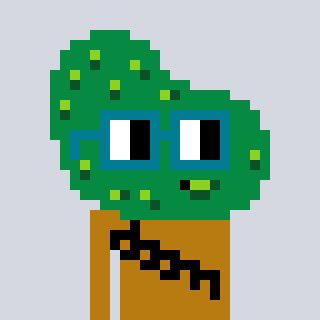
a pixel art character with square dark green glasses, a pickle-shaped head and a gold-colored body on a cool background